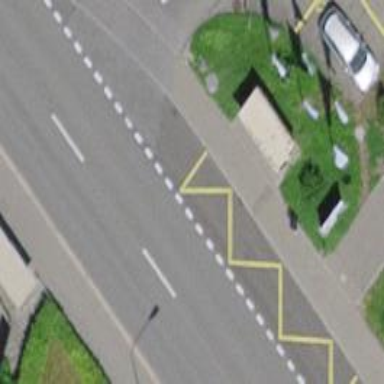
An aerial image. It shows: Platform for public transport with shelter.